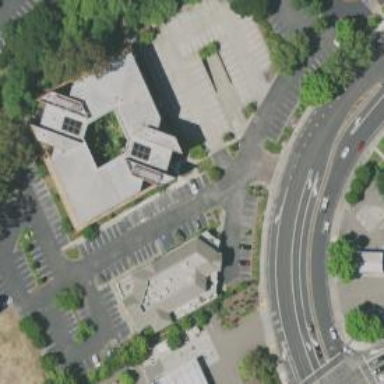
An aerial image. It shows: Parking area.